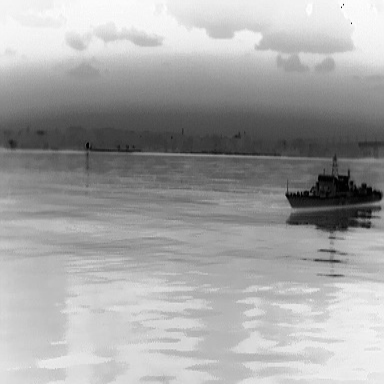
There is a warship in the infrared image.